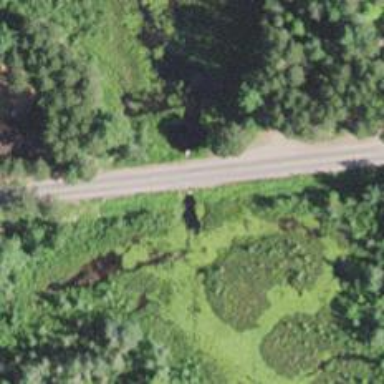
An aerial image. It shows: Culvert tunnel.